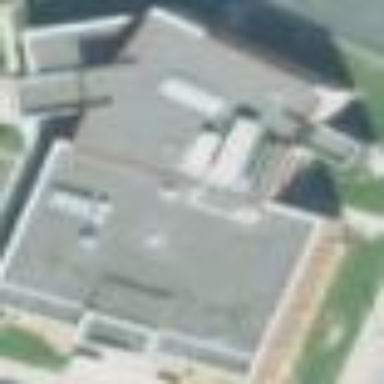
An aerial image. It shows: Government office building.